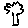
Label: tree